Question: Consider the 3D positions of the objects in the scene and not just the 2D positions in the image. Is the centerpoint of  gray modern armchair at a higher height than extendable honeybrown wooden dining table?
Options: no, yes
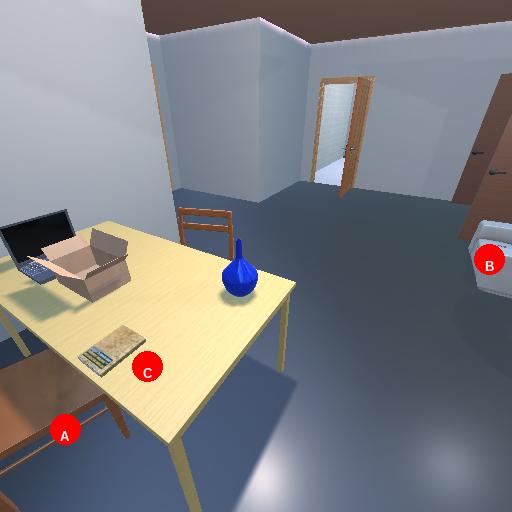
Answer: no